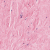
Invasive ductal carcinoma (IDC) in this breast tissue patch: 0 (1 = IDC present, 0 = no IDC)